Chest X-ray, PA view. Patient: 28 years old, sex M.
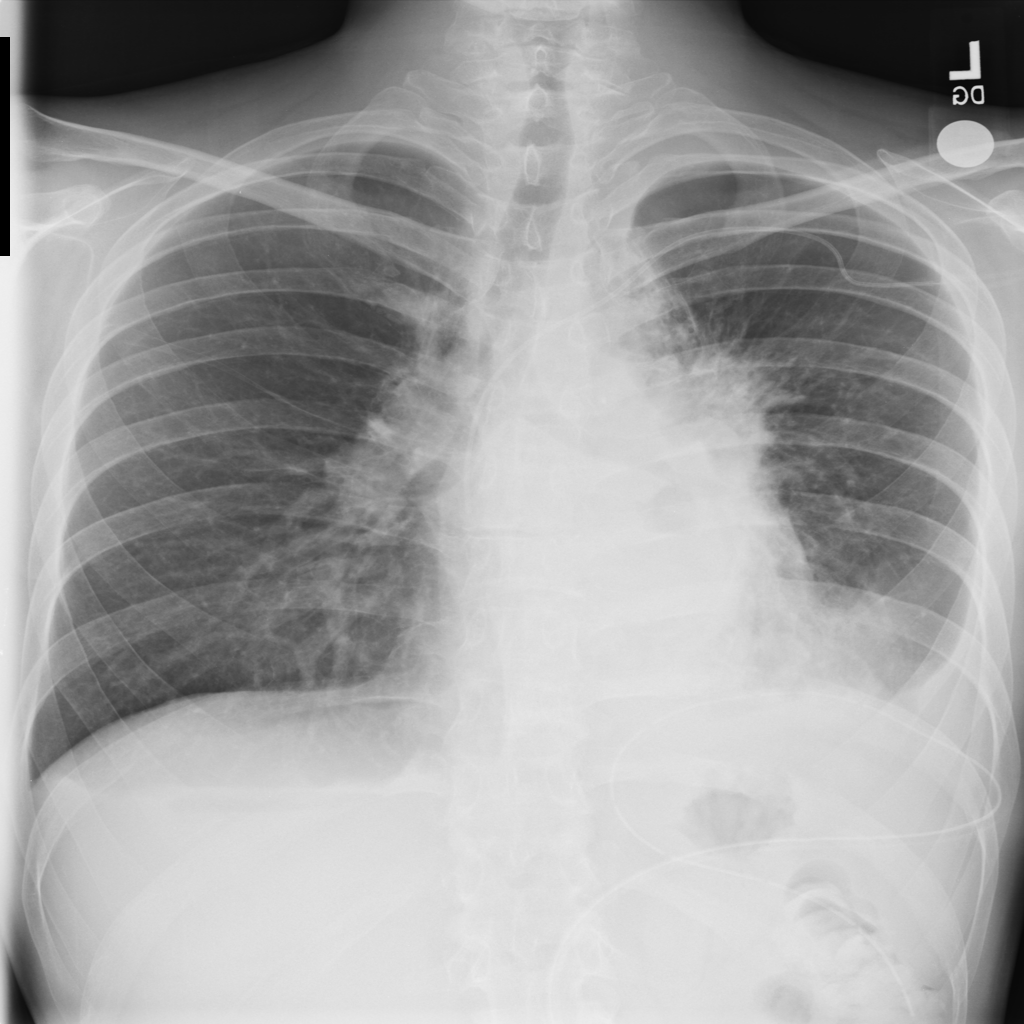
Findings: No Finding